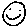
Label: smiley face